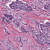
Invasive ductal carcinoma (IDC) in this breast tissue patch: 1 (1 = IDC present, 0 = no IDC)